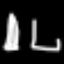
Label: pencil